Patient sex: M
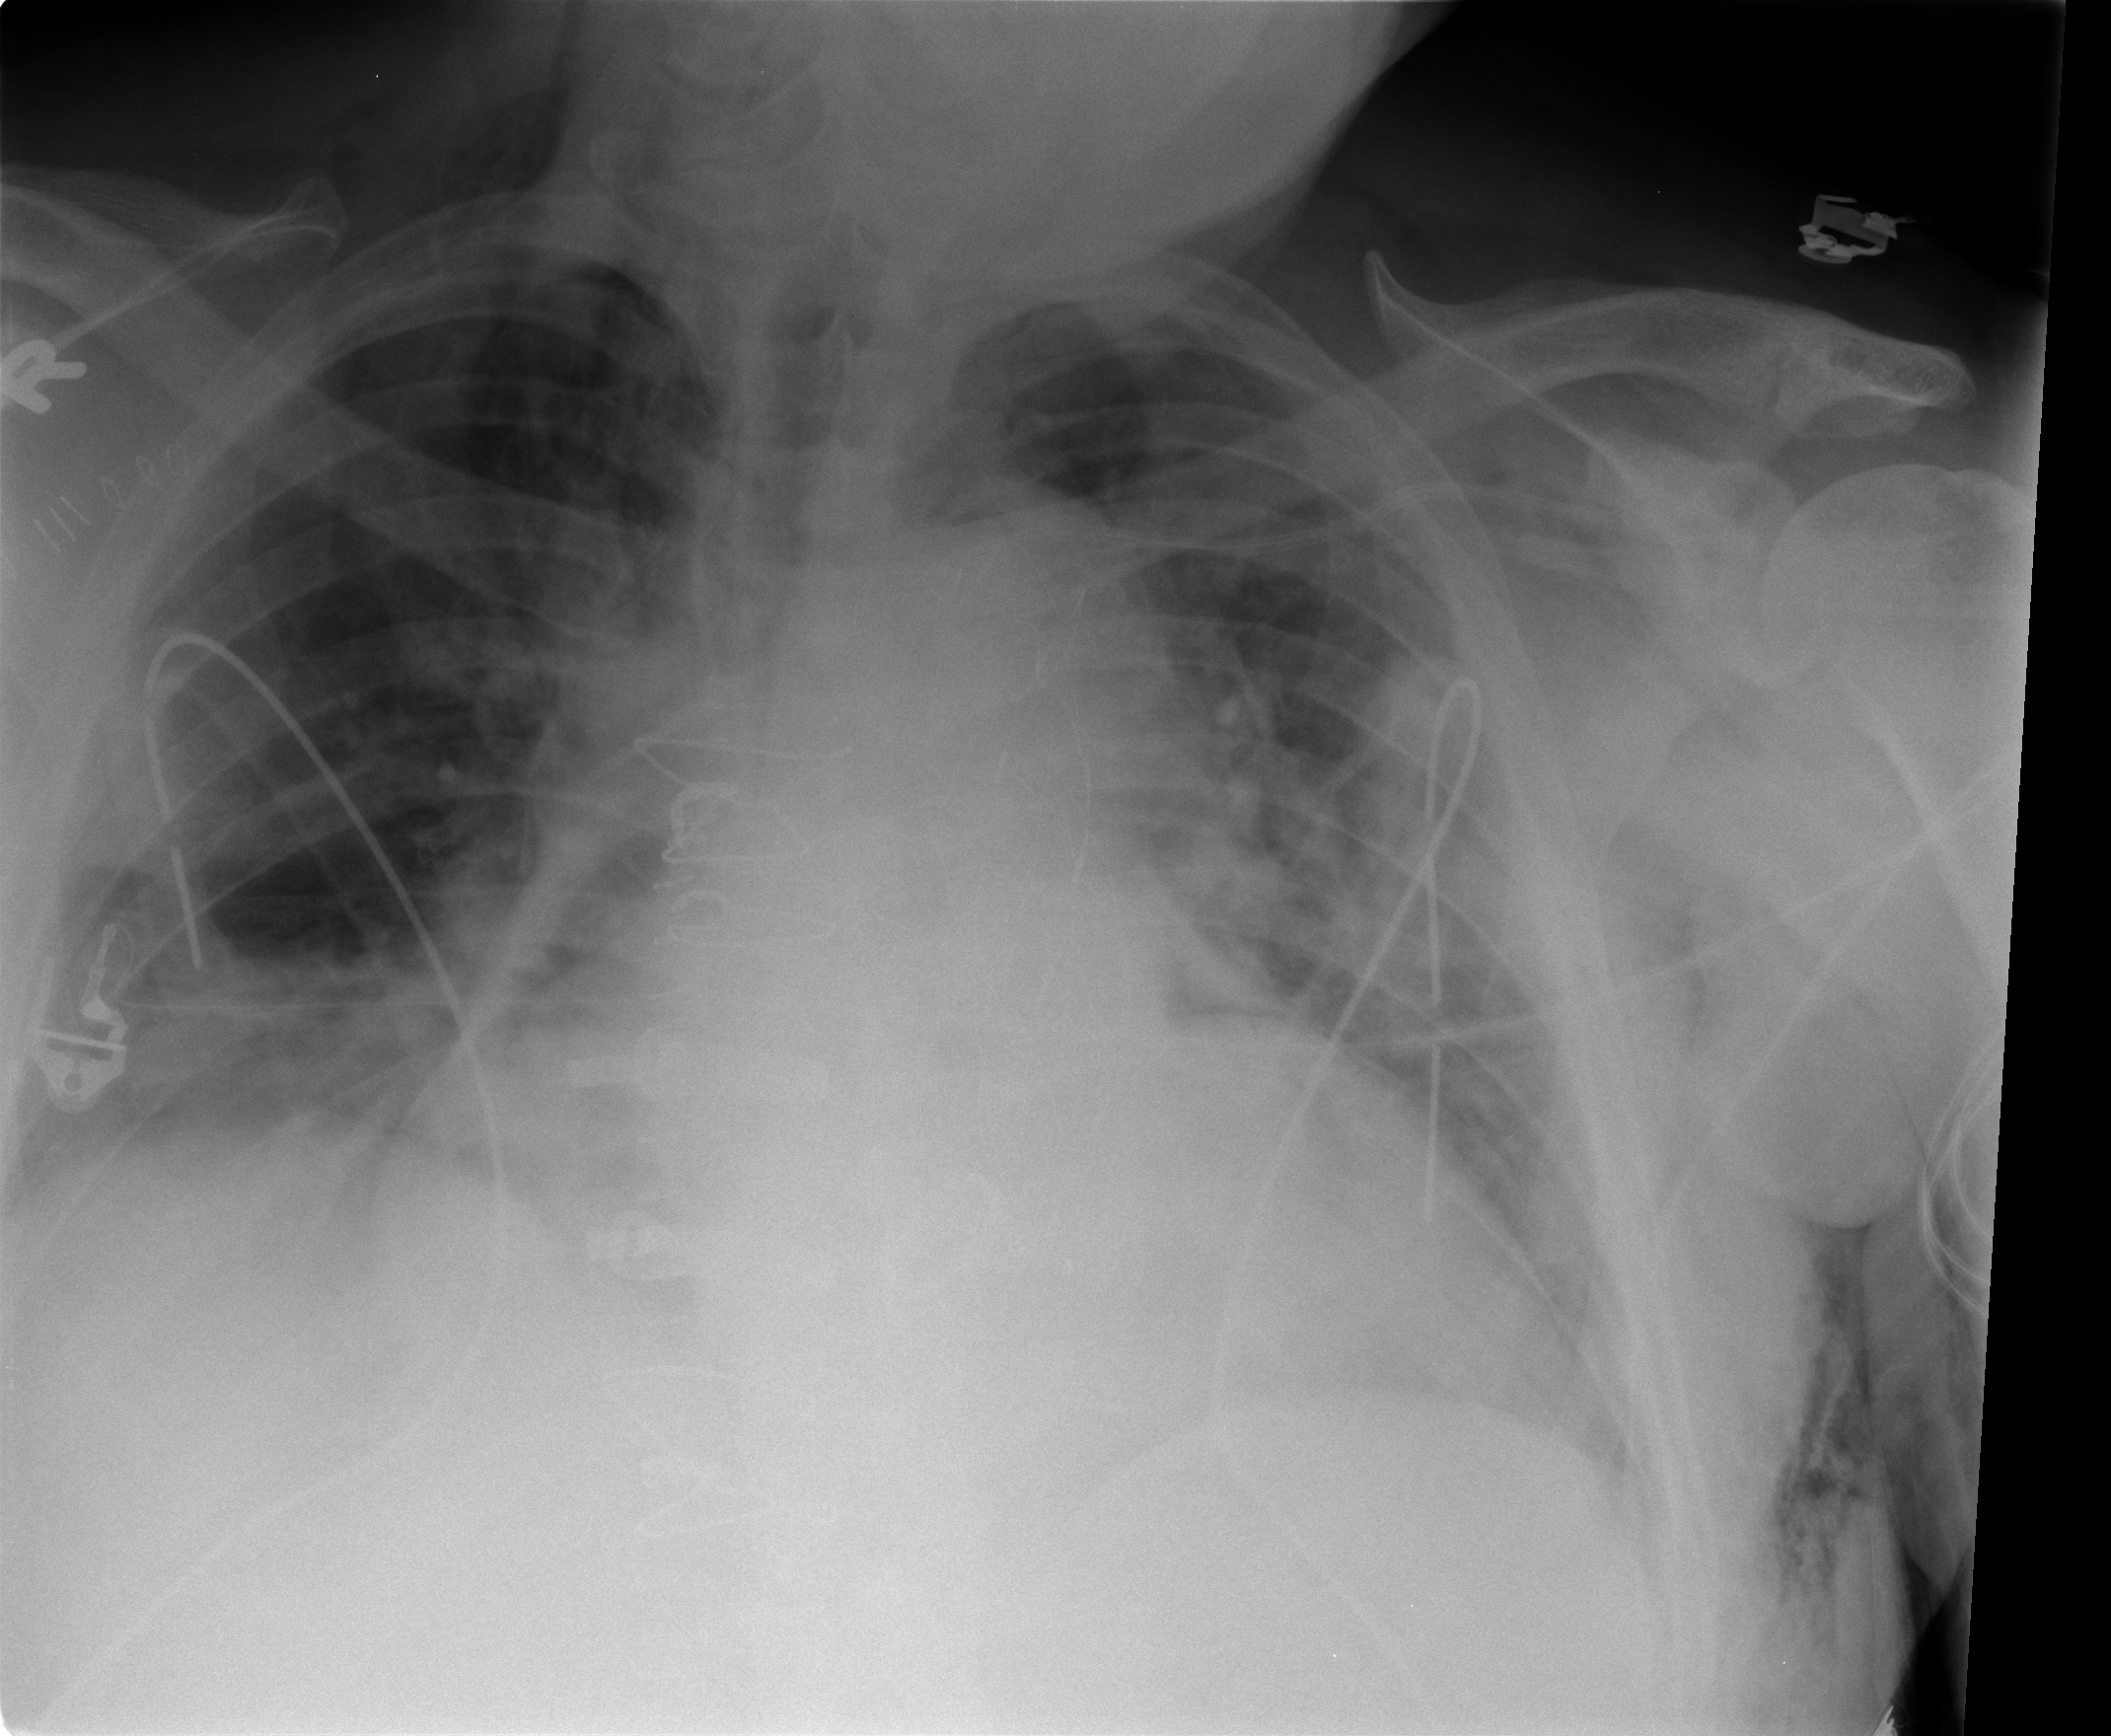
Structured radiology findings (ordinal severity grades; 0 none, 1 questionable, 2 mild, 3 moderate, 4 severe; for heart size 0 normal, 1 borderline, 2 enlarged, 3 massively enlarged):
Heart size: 2
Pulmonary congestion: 2
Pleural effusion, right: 1
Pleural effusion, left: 1
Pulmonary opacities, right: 2
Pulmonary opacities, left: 2
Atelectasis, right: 3
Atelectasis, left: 2